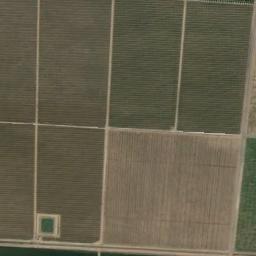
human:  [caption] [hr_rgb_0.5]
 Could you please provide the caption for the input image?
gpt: Several khaki rectangular farmlands are arranged in neat rows .

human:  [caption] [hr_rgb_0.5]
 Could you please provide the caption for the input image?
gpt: There are some bare rectangular farmland .

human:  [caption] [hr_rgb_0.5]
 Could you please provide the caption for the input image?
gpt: Several neatly arranged green and tan mixed rectangular farm fields .

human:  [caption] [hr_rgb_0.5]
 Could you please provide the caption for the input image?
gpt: Several dirt roads are in rectangular farmlands .

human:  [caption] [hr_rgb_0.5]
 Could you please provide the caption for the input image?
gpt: There are some brown rectangular farmlands and two green ones .